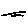
Label: line